Aerial crown-view tile of a tropical tree (Barro Colorado Island, Panama), acquired 20250616:
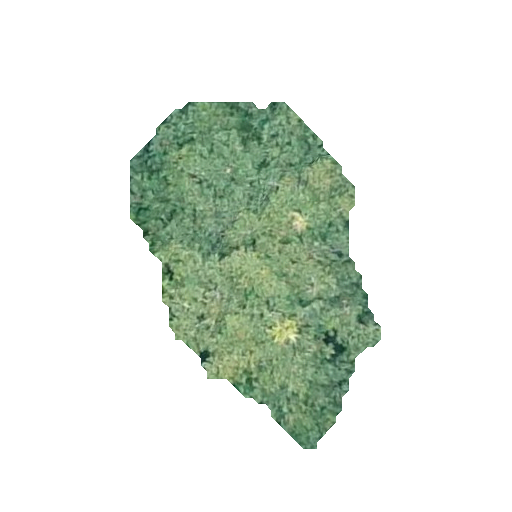
Species: Virola sebifera
GBIF accepted scientific name: Virola sebifera
Crown area: 82.073 m²